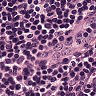
Metastatic tissue present: no